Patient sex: M
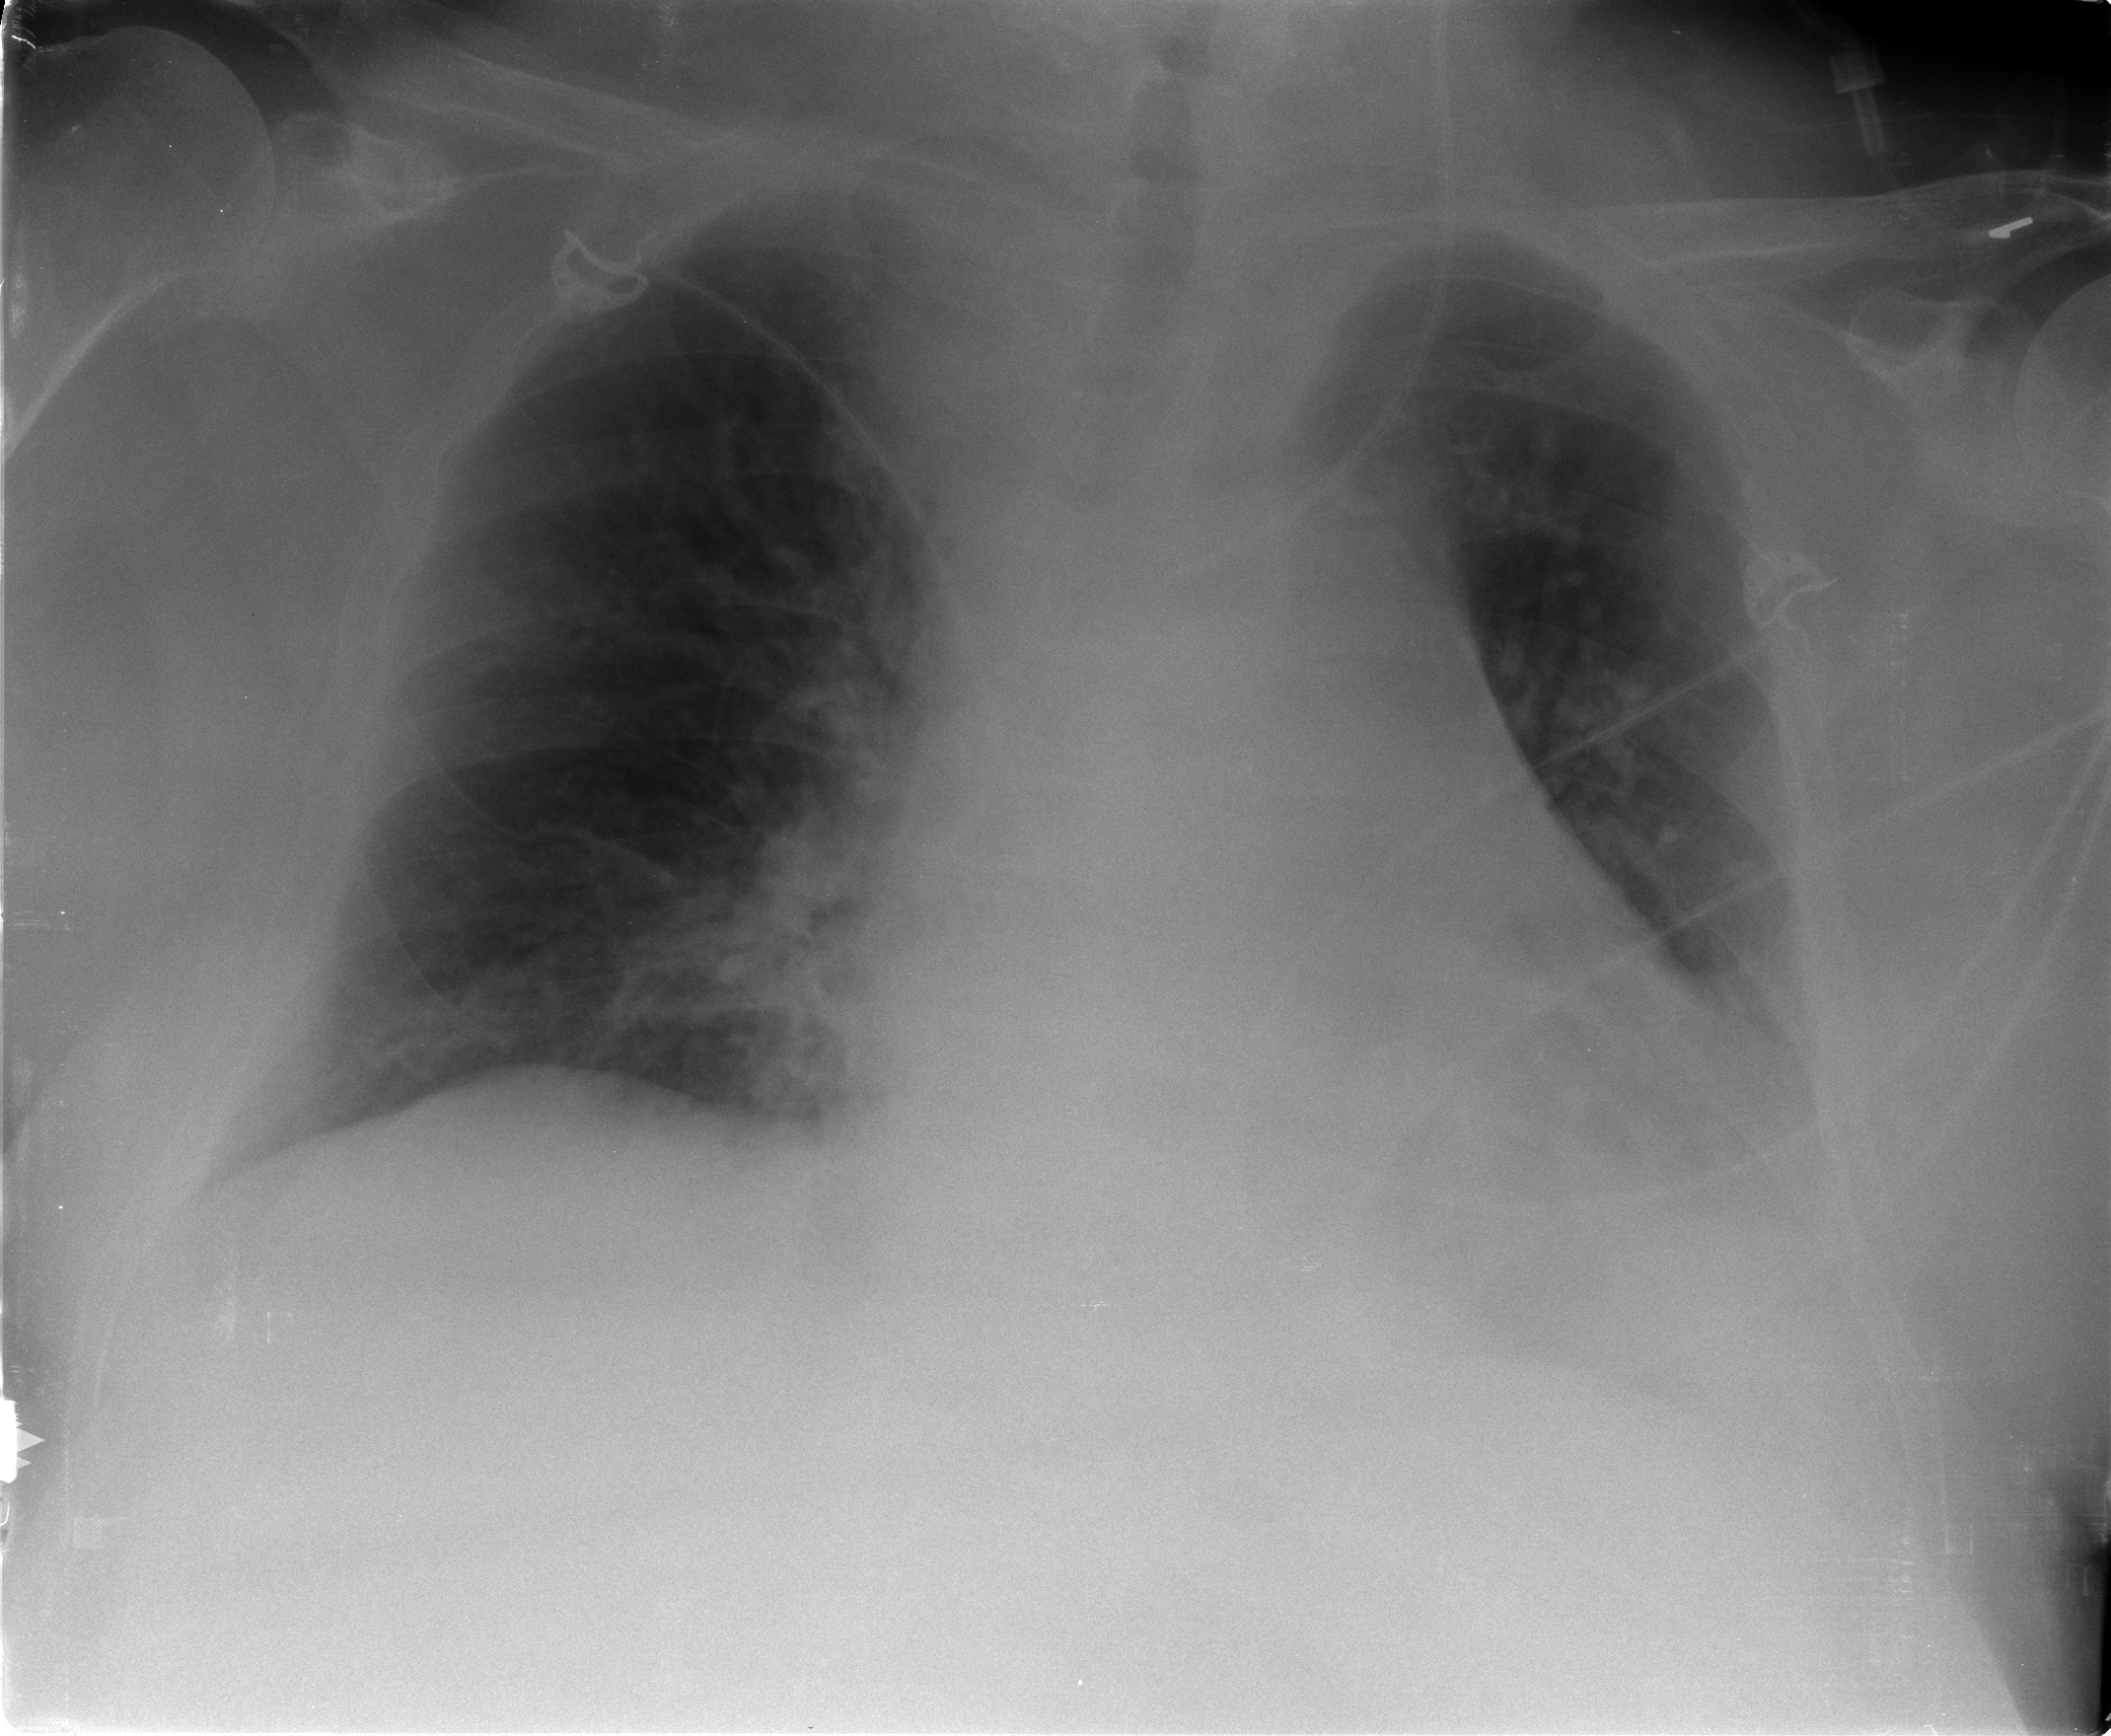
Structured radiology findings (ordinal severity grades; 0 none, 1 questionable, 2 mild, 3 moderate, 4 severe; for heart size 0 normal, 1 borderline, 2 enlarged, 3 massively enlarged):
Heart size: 2
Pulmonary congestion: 2
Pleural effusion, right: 0
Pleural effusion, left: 2
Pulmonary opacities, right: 2
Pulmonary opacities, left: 1
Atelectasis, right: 2
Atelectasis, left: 2